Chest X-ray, AP view. Patient: 52 years old, sex F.
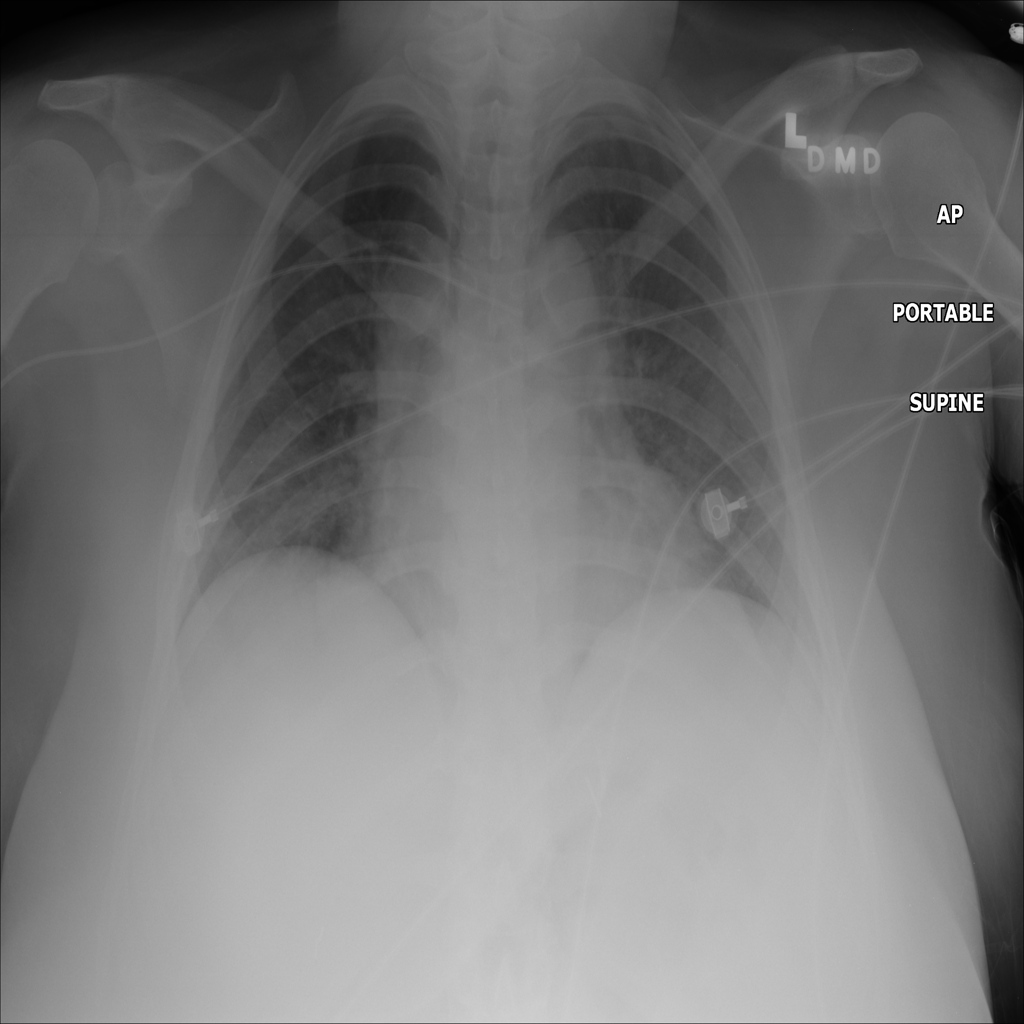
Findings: No Finding